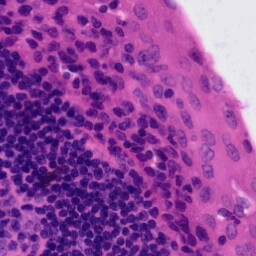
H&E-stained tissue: Tonsil